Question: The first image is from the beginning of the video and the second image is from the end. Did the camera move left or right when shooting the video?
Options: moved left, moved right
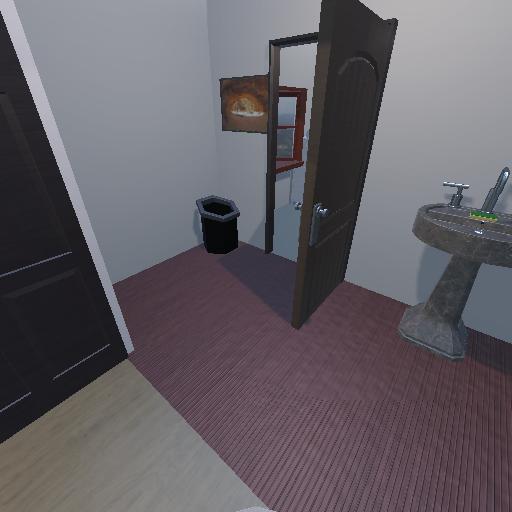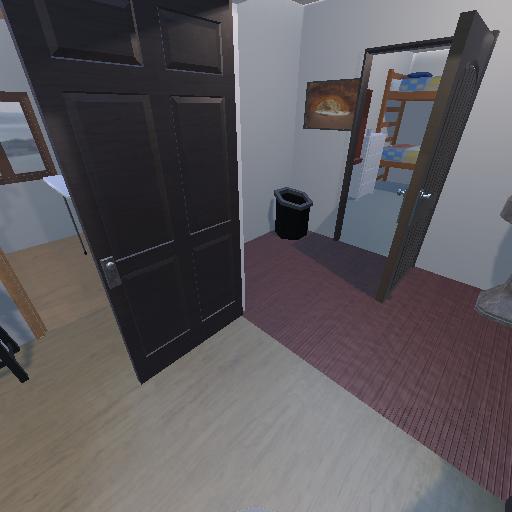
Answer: moved left